Question:
I have a JPanel inside the JScrollPane and it does that whenever I try to scroll. Please help!
'''
JScrollPane pane;
....
pane = new JScrollPane(GC.createGraph());
pane.setPreferredSize(new Dimension(480,480*2/3));
'''
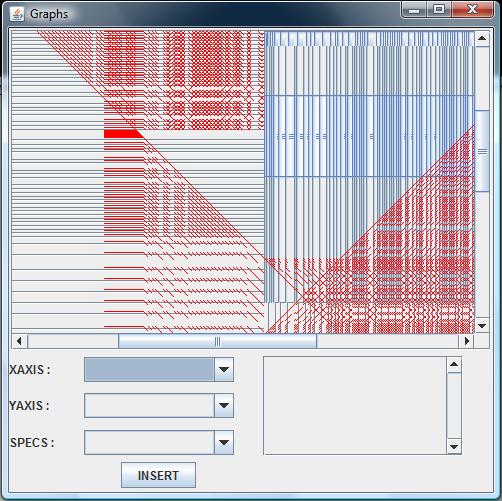
Answer: Placing as an answer for others to see. If you don't call the super.paintComponent, you'll get those artifacts. e.g.,
'''
import java.awt.Color;
import java.awt.Dimension;
import java.awt.Graphics;
import javax.swing.*;
public class ScrollPaneArtifacts extends JPanel {
private static final int SPA_WIDTH = 600;
private static final int SPA_HEIGHT = SPA_WIDTH;
@Override
protected void paintComponent(Graphics g) {
//super.paintComponent(g);
g.setColor(Color.red);
g.drawLine(0, 0, getWidth(), getHeight());
g.drawLine(getWidth(), 0, 0, getHeight());
}
@Override
public Dimension getPreferredSize() {
return new Dimension(SPA_WIDTH, SPA_HEIGHT);
}
private static void createAndShowUI() {
JScrollPane scrollpane = new JScrollPane(new ScrollPaneArtifacts());
scrollpane.getViewport().setPreferredSize(new Dimension(400, 400));
JFrame frame = new JFrame("ScrollPaneArtifacts");
frame.getContentPane().add(scrollpane);
frame.setDefaultCloseOperation(JFrame.EXIT_ON_CLOSE);
frame.pack();
frame.setLocationRelativeTo(null);
frame.setVisible(true);
}
public static void main(String[] args) {
java.awt.EventQueue.invokeLater(new Runnable() {
public void run() {
createAndShowUI();
}
});
}
}
'''